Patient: sex M, age 46
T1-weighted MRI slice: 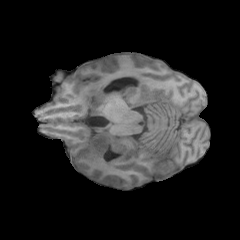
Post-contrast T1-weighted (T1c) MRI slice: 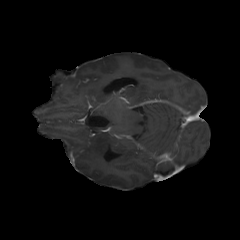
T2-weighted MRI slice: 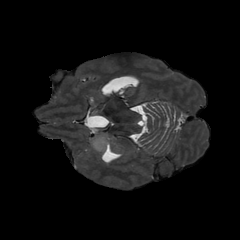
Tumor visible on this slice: no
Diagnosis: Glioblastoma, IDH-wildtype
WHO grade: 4